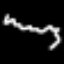
Label: squiggle